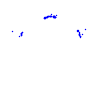
Particle: proton